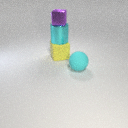
large yellow rubber cube below small purple metal cube